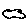
Label: cloud